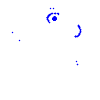
Particle: pion